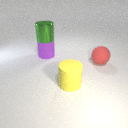
large yellow rubber cylinder to the left of large red rubber sphere